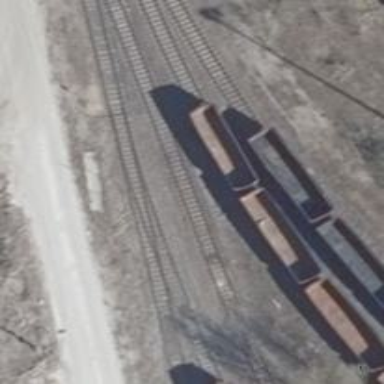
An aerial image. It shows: Railway switch.